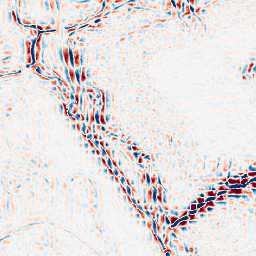
Category: wavelet
Decomposition family: wavelet_reverse_biorthogonal
Decomposition parameters: wavelet: rbio5.5
level: 3
Upsampling method: sinc_hamming
Upsampling parameters: scale: 4
kernel_size: 16
Upsampling scale: 4